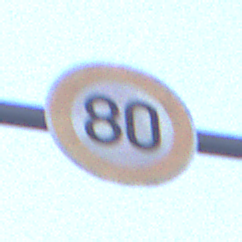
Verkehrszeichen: Geschwindigkeit80
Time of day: Midday
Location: Roofed (Underpass)
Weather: Clear
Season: NotSpecified
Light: Natural